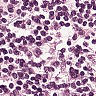
Metastatic tissue present: no